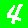
Digit: 4